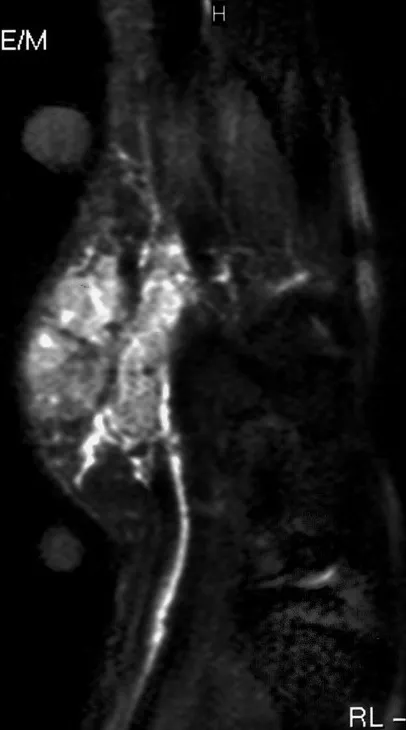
MRI of the right hand showing a pseudosarcomatous mass encircling the ulnar artery.
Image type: radiology (mri)